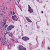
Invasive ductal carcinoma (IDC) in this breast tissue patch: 1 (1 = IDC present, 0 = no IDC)